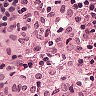
Metastatic tissue present: no